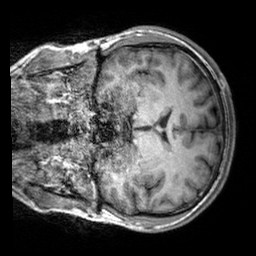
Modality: T1w
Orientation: coronal
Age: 20
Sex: male
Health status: healthy
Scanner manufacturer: siemens
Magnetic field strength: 3 T
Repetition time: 2.3 s
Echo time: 0.00303 s